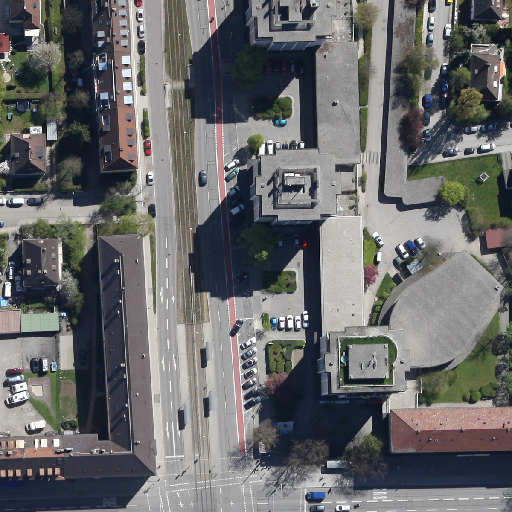
Referring expression: building along the road